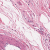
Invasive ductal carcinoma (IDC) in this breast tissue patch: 0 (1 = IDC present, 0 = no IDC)